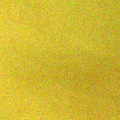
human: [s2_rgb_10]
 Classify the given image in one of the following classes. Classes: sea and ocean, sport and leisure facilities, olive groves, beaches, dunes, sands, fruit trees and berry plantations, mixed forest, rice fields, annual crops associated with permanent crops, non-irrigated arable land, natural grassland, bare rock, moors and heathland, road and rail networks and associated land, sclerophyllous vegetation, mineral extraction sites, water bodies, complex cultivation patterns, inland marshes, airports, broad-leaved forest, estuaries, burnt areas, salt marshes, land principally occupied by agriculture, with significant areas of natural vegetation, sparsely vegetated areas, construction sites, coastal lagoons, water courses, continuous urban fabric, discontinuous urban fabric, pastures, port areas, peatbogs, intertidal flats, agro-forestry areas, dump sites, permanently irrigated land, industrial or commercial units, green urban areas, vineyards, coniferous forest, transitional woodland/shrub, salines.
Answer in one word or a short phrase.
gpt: coastal lagoons